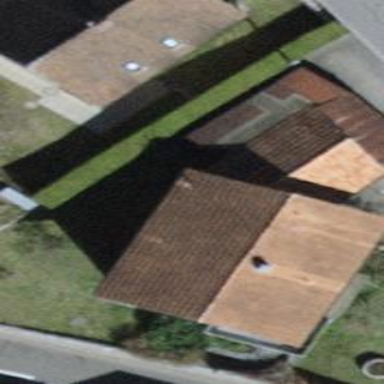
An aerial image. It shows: Shed building.